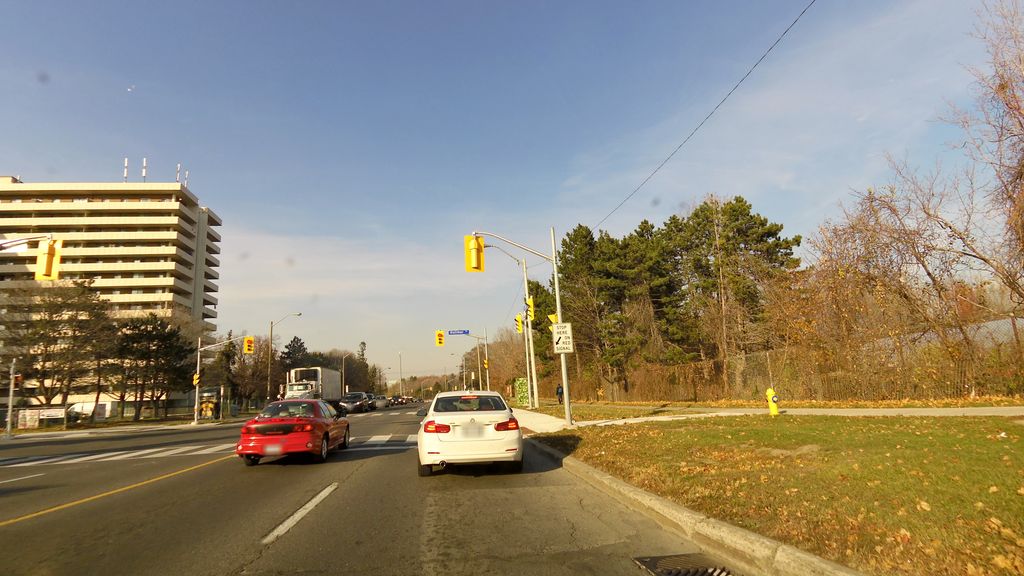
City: toronto